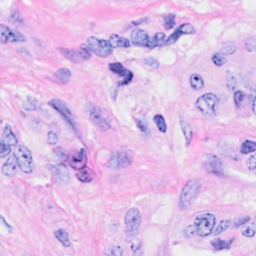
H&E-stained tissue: Breast